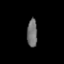
Tissue: lung
Cell type: Epithelial cells
Senescence score: 0.2433
Nuclear area (px): 289
Mean DAPI intensity: 109.716